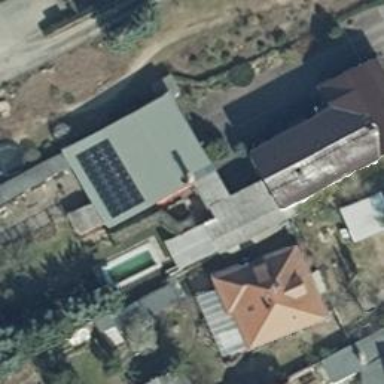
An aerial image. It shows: Building with flat roof.